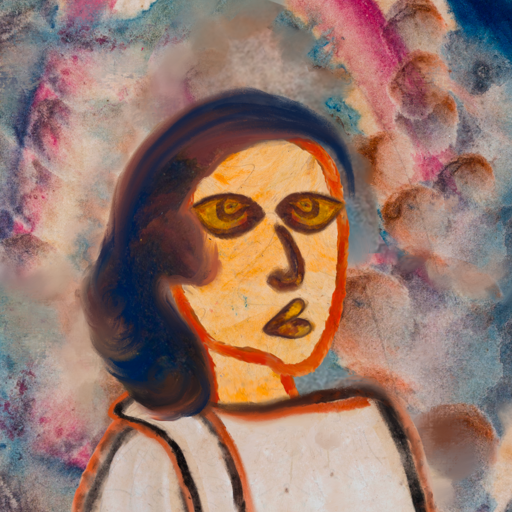
Background: Rupkatha, Head And Neck Side: Experience, Face Side: Comrade, Bust: Roy_Bahadur, Hair Side: Mother_And_Son_Son, Head Accessory: Blank, Second Necklace: Blank, Necklace: Blank, Baby: Blank